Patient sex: F
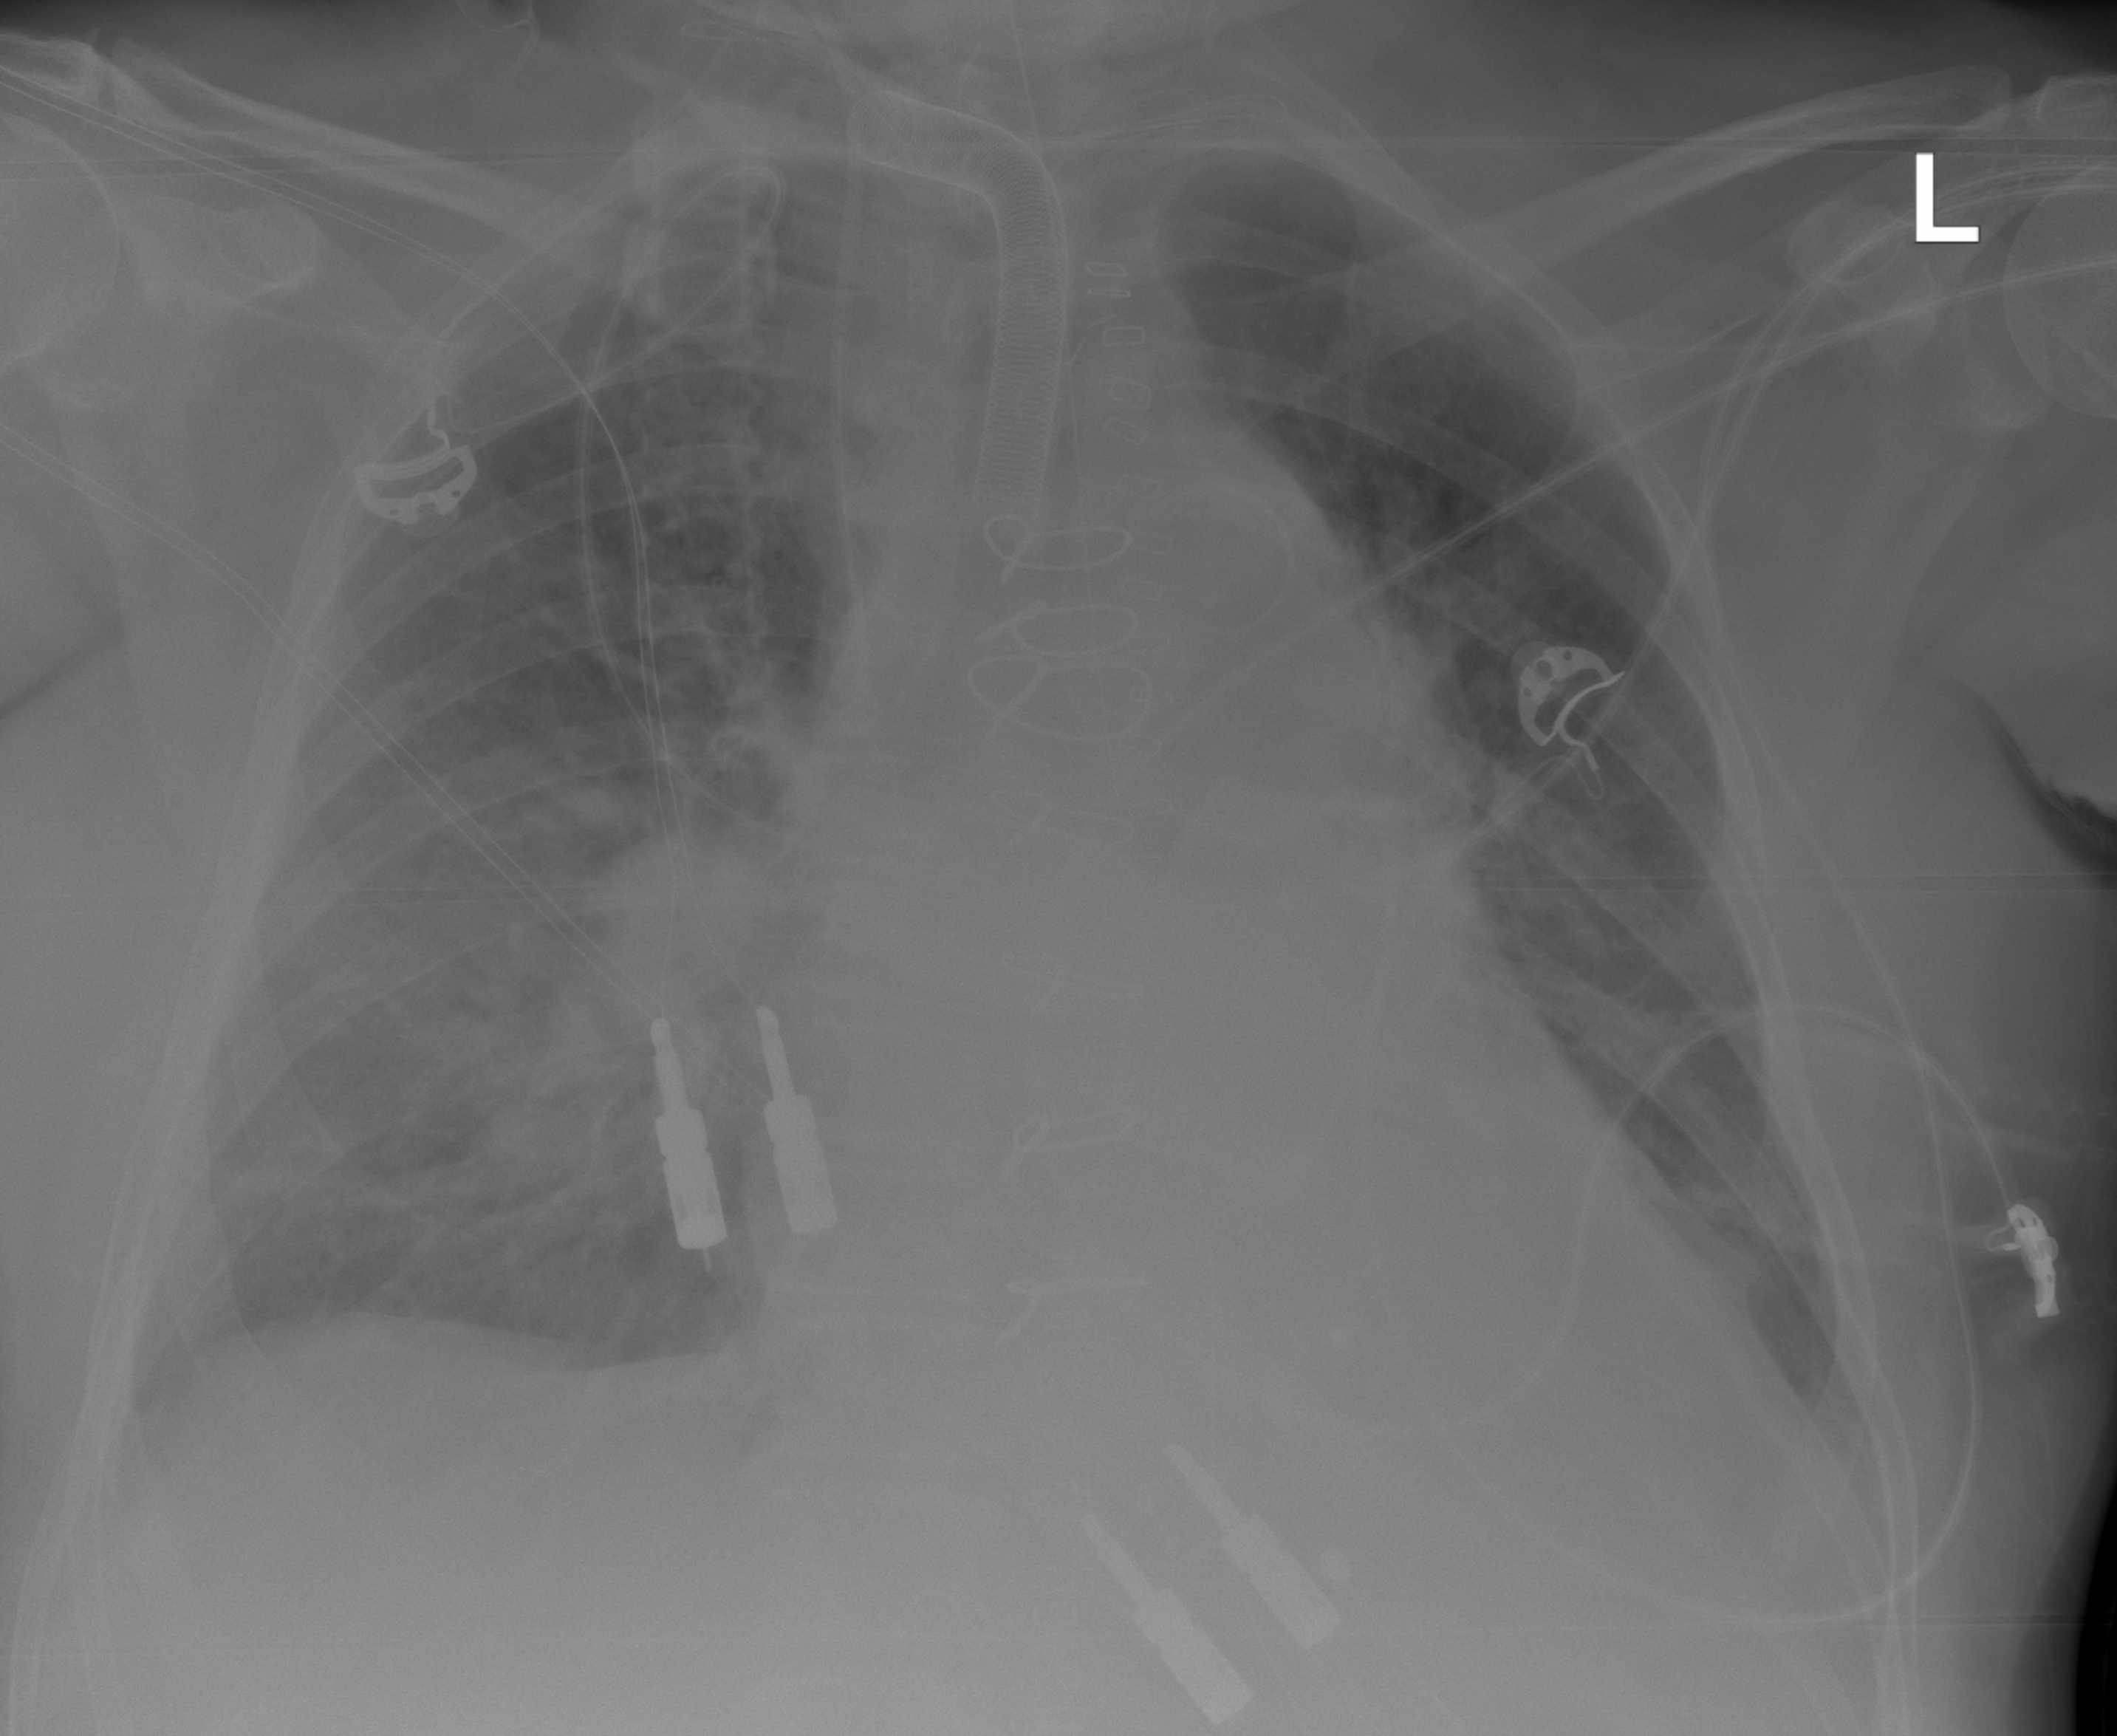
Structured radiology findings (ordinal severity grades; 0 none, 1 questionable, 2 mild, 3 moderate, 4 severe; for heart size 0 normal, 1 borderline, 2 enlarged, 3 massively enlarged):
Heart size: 2
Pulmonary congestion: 2
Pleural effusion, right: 1
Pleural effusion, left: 1
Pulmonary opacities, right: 2
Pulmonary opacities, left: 0
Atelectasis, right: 2
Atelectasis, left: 2